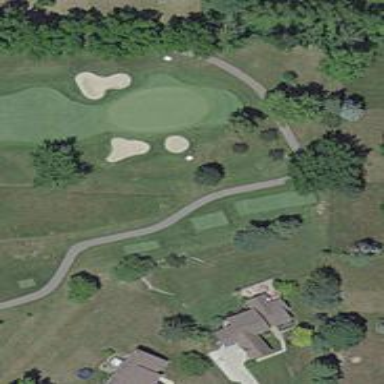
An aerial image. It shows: Golf cartpath that is also road path.